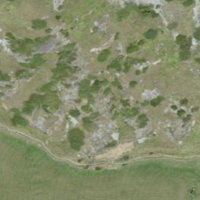
EUNIS habitat code: 26
Species observed at this site:
Stachys recta